Interaction volume radius: 5 \u00c5
Interaction volume height: 10 \u00c5
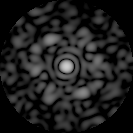
Disorder parameter: 0.8053